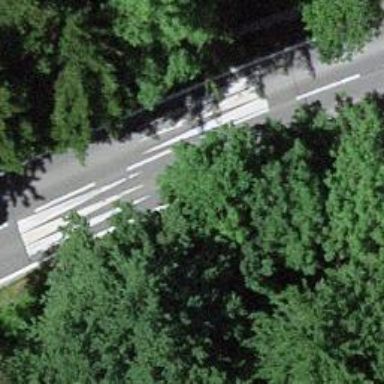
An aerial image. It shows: Secondary road with asphalt surface.